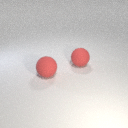
large red rubber sphere in front of large red rubber sphere